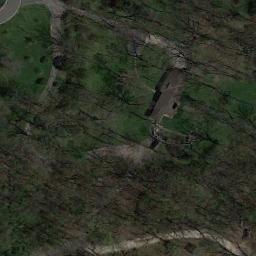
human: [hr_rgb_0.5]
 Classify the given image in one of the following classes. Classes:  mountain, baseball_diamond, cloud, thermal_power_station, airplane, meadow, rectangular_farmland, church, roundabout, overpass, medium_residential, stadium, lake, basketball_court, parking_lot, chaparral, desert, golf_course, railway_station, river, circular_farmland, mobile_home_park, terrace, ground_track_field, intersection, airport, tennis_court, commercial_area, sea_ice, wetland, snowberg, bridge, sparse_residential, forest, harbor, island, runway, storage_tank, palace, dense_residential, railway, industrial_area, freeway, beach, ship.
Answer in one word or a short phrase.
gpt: sparse_residential